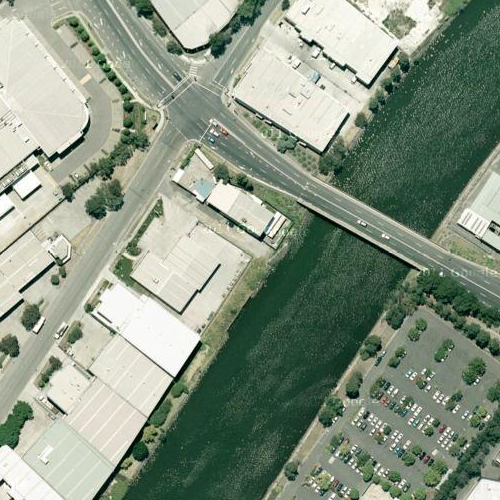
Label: sydney